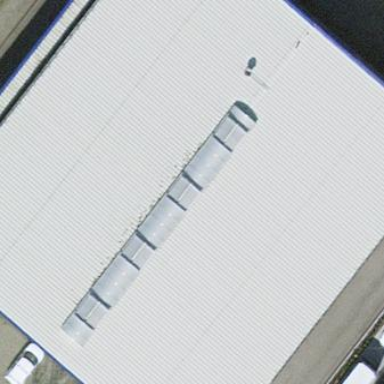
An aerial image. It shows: Commercial building.